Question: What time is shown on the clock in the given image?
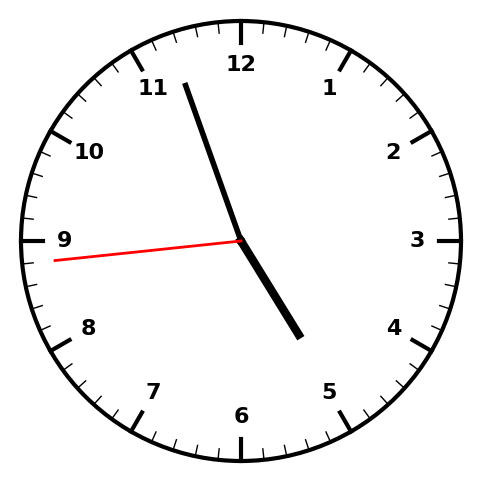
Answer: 04:56:44